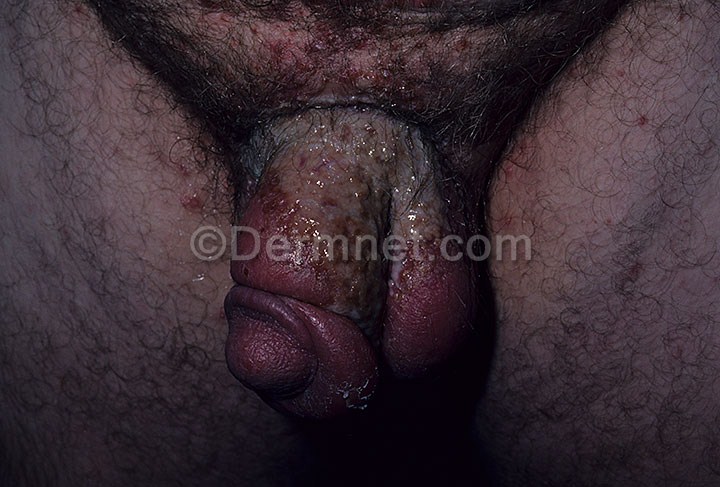
Disease: Herpes HPV and other STDs Photos